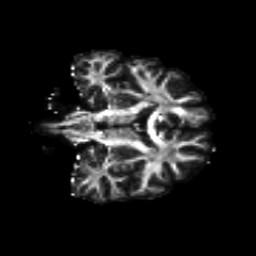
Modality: FA
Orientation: coronal
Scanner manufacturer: siemens
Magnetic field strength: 3 T
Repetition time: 4.16 s
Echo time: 0.0806 s